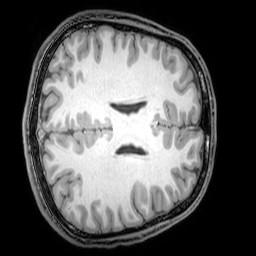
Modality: T1w
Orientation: axial
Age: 21
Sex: male
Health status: healthy
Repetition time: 0.081 s
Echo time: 0.037 s